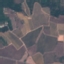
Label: PermanentCrop